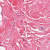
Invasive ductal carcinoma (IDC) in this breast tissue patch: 0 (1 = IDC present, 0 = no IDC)